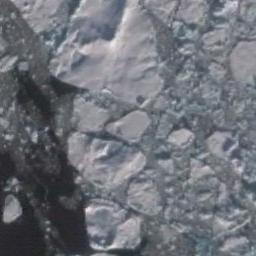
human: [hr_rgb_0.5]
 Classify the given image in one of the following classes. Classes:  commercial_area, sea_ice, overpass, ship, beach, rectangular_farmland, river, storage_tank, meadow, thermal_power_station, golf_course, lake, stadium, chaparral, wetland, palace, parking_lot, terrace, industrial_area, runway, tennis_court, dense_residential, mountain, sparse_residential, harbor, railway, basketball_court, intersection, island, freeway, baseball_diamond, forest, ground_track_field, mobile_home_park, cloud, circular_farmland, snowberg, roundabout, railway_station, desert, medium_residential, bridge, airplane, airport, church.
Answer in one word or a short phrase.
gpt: sea_ice